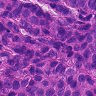
Metastatic tissue present: yes